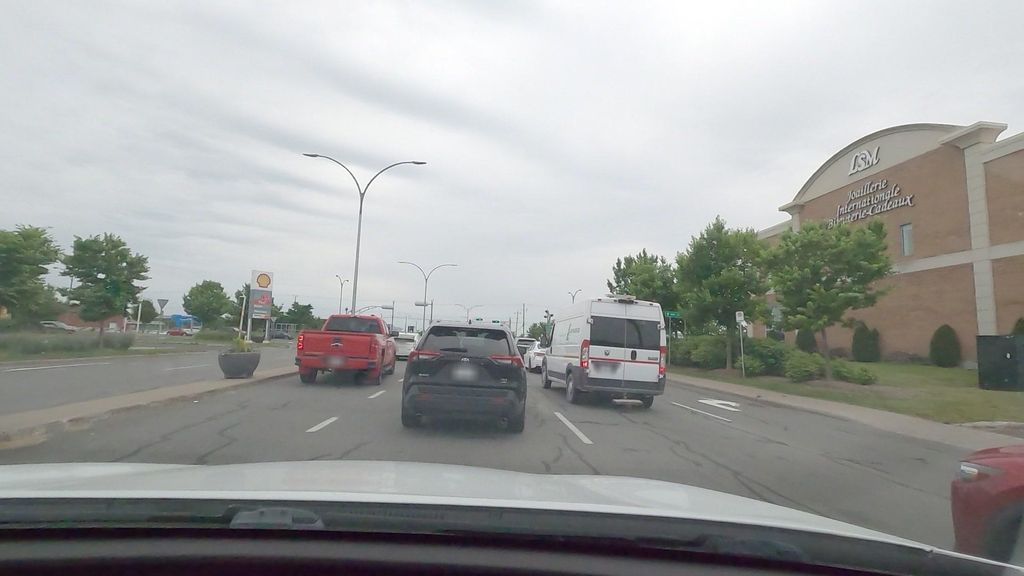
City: montreal